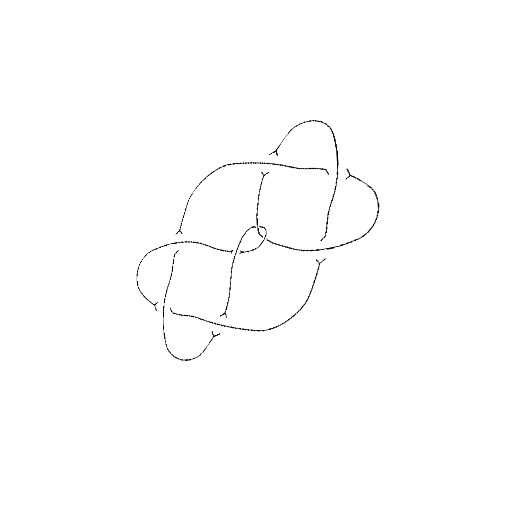
Crossing number: 9